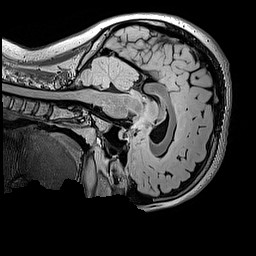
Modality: FLAIR
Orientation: sagittal
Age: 11
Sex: male
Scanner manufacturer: siemens
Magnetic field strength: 3 T
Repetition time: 5 s
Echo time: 0.388 s